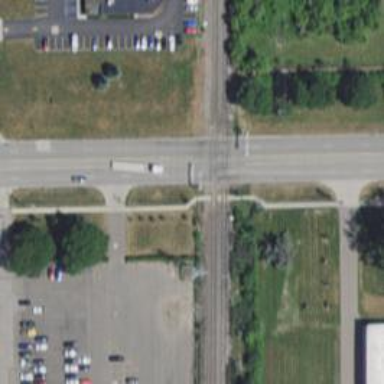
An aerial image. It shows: Railway level crossing.